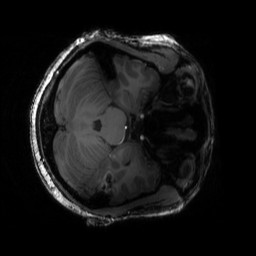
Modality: T1w
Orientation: axial
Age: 24
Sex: female
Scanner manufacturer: siemens
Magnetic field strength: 6.98 T
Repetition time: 3 s
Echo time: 0.00388 s